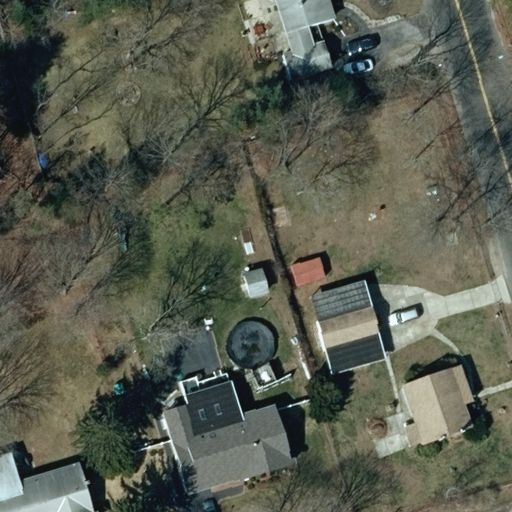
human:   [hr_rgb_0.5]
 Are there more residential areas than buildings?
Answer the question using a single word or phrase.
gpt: no

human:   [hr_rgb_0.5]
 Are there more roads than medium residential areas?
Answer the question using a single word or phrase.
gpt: yes

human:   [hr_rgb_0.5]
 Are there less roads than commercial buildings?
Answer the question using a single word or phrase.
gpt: no

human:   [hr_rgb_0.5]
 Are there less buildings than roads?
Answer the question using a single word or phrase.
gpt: no

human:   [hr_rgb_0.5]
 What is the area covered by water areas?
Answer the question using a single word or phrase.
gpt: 0m2

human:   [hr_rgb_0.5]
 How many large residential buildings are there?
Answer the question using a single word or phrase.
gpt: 0

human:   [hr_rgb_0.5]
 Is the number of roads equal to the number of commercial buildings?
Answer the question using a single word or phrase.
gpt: no

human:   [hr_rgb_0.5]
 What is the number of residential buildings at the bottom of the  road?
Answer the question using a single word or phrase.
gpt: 4

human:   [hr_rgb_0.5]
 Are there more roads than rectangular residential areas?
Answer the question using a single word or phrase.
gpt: no

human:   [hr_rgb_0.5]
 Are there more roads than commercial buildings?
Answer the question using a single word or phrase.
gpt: yes

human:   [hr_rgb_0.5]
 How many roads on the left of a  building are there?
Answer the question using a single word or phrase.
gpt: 0

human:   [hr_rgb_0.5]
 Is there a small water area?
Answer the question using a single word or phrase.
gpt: no

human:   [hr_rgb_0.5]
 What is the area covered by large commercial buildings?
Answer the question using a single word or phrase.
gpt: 0m2

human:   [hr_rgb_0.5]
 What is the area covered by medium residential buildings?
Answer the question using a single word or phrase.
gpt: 1087m2

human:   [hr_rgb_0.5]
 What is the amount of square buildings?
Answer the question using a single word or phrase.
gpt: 0

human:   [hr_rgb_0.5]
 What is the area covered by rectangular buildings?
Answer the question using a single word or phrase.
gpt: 422m2

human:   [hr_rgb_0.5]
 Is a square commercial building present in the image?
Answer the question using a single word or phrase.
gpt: no

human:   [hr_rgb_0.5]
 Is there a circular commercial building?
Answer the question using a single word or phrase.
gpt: no

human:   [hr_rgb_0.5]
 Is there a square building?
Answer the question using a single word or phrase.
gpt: no

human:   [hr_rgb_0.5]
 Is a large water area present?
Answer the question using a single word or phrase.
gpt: no

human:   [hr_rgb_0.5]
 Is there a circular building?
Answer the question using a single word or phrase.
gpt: no

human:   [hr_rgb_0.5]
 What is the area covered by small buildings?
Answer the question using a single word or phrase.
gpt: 49m2

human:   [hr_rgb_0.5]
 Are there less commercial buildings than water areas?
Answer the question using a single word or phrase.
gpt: no

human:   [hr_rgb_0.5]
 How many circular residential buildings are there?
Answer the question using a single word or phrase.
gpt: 0

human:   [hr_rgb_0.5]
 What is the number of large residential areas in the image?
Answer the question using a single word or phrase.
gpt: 1

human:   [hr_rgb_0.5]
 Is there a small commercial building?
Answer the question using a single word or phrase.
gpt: no

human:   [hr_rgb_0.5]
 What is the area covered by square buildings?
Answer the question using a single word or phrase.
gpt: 0m2

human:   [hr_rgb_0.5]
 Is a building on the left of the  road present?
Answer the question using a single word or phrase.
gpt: yes

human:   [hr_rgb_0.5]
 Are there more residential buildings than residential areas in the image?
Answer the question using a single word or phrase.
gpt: yes

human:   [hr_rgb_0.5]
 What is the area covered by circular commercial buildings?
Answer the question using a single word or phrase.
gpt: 0m2

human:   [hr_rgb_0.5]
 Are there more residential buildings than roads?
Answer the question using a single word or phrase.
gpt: yes

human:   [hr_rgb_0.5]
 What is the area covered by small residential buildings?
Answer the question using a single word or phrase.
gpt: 0m2

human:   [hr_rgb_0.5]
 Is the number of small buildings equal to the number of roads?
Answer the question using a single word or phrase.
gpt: no

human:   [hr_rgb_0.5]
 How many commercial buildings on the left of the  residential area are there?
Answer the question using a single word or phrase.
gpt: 0

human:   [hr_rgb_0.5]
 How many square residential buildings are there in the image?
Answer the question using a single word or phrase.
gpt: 0

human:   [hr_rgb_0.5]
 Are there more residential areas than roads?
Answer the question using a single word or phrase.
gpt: no